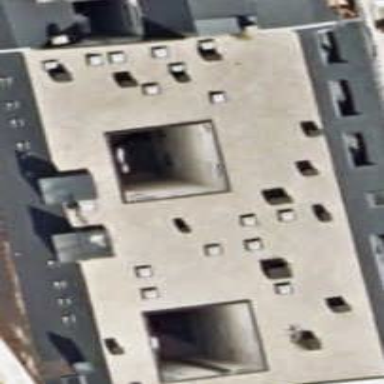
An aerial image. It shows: Residential building.